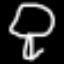
Label: mushroom